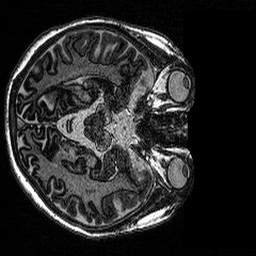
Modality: MP2RAGE
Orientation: axial
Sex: female
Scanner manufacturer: siemens
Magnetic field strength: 3 T
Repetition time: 5 s
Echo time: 0.00292 s